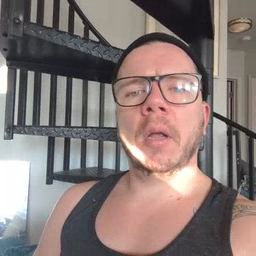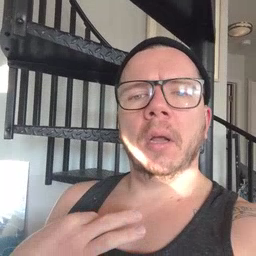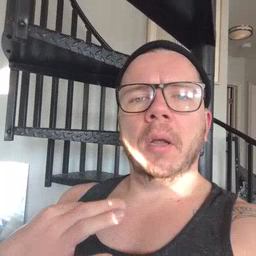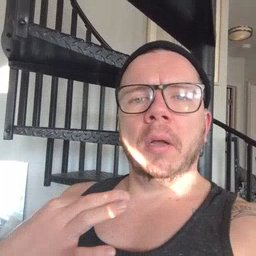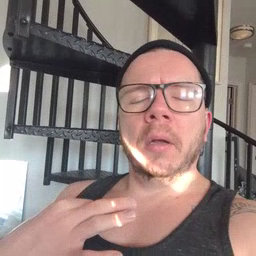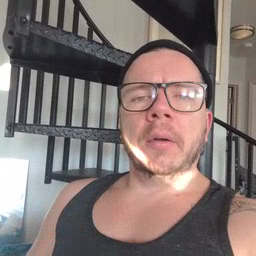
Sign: shirt